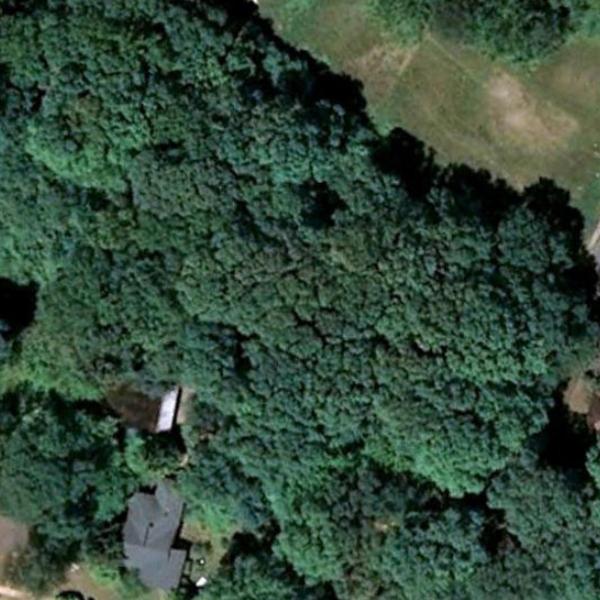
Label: Forest